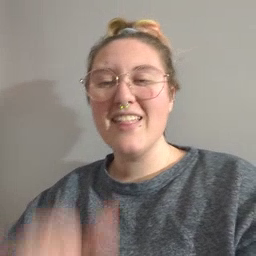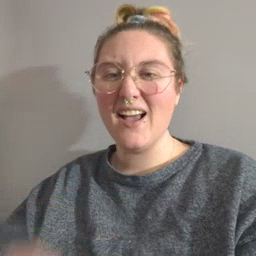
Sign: that